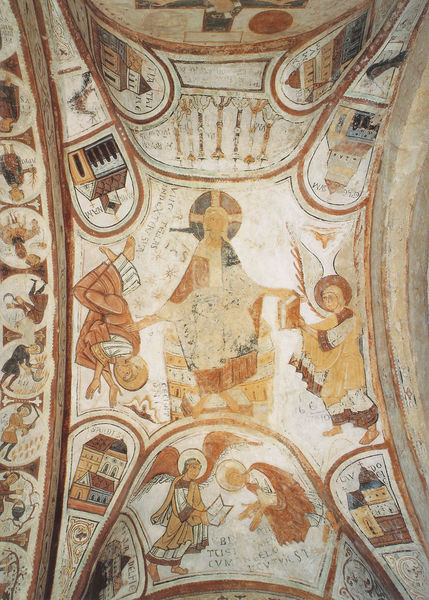
Titel: Pantheon San Isidoro von León
Standort: Léon, S. Isodoro (EU - E)
Schlagwörter: blau, weiß, gelb, sitzen, stadt, fenster, frau, orange, gebäude, haus, rot, bibel, geschichte, kirche, gold, mantel, sitzend, decke, engel, schrift, bogen, farben, sepia, romantik, thron, lüster, gewölbe, buch, kreuz, kerzenständer, heiligenschein, putz, nimbus, christus, jesus, jüngstes gericht, romanik, kapelle, fresko, maria, luzifer, verkündigung, deckenmalerei, evangelisten, deckenfresko, deckengewölbe, himmelsthron